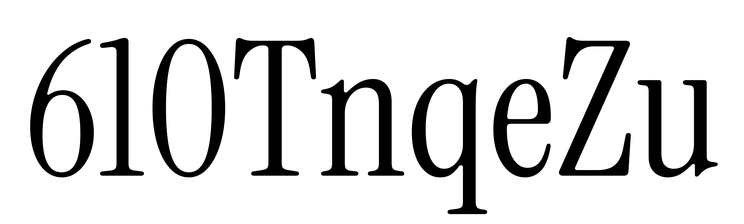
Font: InstrumentSerif-Regular